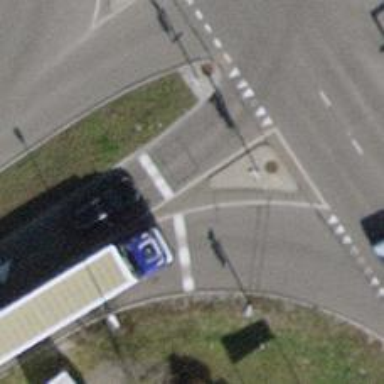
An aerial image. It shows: Road with traffic signals.